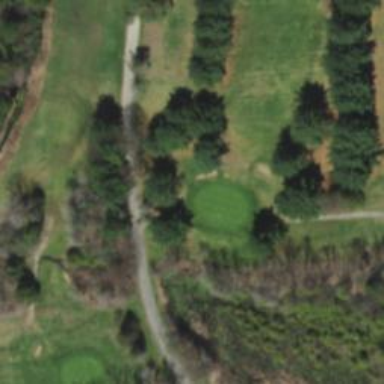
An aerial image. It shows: View of golf hole.